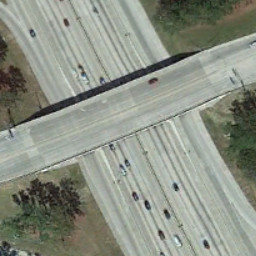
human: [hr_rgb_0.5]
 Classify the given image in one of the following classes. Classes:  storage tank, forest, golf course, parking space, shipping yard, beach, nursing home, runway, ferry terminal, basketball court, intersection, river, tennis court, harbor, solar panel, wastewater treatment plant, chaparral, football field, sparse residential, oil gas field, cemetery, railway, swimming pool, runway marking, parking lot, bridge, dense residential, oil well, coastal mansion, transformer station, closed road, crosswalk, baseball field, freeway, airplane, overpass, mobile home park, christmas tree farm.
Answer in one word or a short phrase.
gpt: overpass